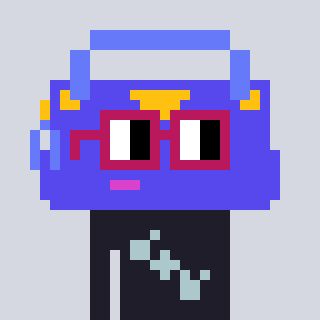
a pixel art character with square dark red glasses, a bag-shaped head and a grayscale-colored body on a cool background